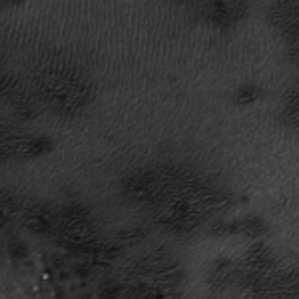
Label: frost